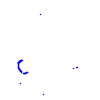
Particle: kaon